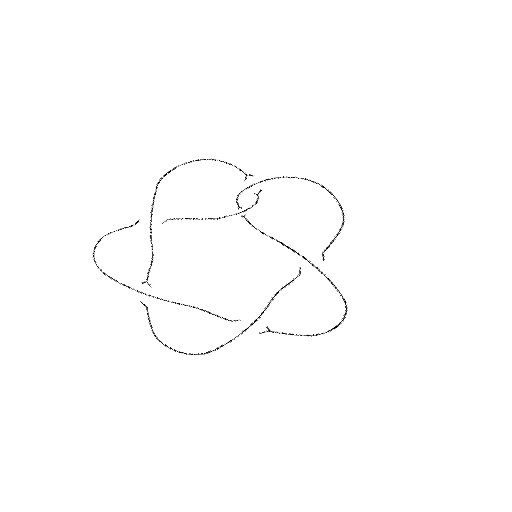
Crossing number: 6